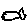
Label: fish